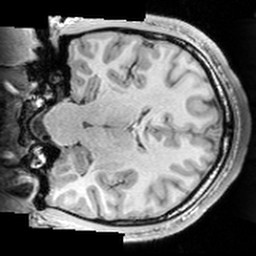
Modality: T1w
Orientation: coronal
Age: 18
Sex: male
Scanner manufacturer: siemens
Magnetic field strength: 3 T
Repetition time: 1.63 s
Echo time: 0.00311 s